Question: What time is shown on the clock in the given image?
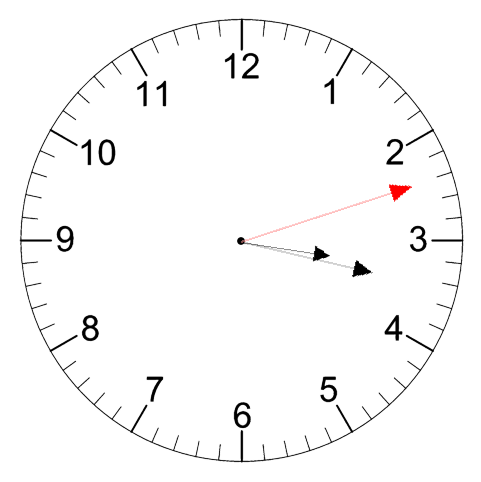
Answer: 03:17:12